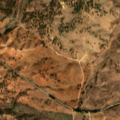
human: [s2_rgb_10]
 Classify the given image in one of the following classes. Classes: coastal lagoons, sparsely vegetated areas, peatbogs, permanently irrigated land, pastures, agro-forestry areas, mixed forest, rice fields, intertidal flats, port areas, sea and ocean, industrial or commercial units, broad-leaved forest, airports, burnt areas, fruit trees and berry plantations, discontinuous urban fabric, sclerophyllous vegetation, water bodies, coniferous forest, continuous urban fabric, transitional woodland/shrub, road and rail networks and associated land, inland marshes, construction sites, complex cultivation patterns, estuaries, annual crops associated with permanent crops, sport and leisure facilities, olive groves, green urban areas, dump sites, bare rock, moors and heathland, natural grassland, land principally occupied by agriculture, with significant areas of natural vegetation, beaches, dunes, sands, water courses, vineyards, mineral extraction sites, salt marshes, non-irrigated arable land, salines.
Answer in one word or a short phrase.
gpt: non-irrigated arable land, pastures, complex cultivation patterns, agro-forestry areas, water bodies